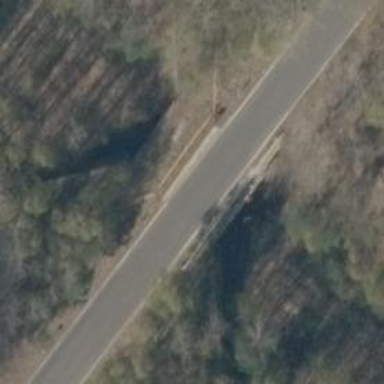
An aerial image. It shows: Tertiary road on asphalt surface on bridge.